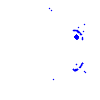
Particle: electron